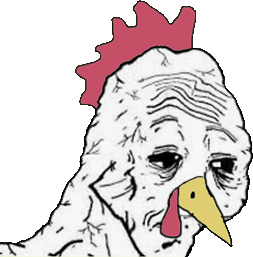
Label: 5_Animal